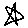
Label: star